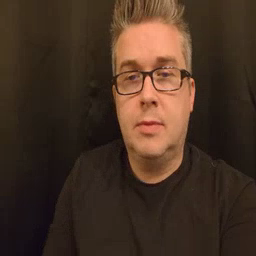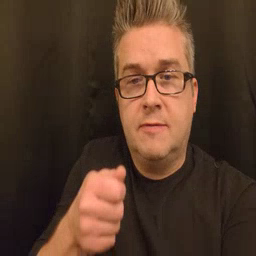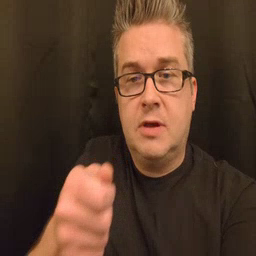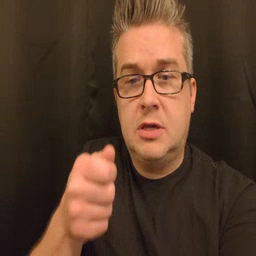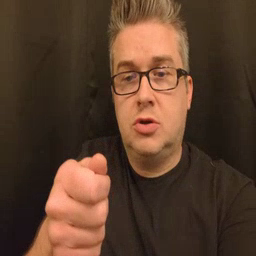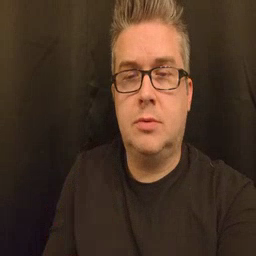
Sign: vacuum